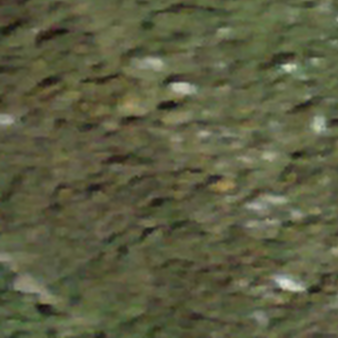
Label: other